Question: I am trying to open a link in web browser through python command webbrowser.open() but every time i execute this, plus cursor(for selection) appears and whatever area i select got saved in file named "webbrowser".
Content of my foo.py file--
'''
import webbrowser
webbrowser.open("http://www.google.com")
'''
After selecting i got this error-
'''
/foo.py: line 2: syntax error near unexpected token '"http://www.google.com"'
'''
'./foo.py: line 2:'webbrowser.open("<URL>;'
Here is the screenshot:
.
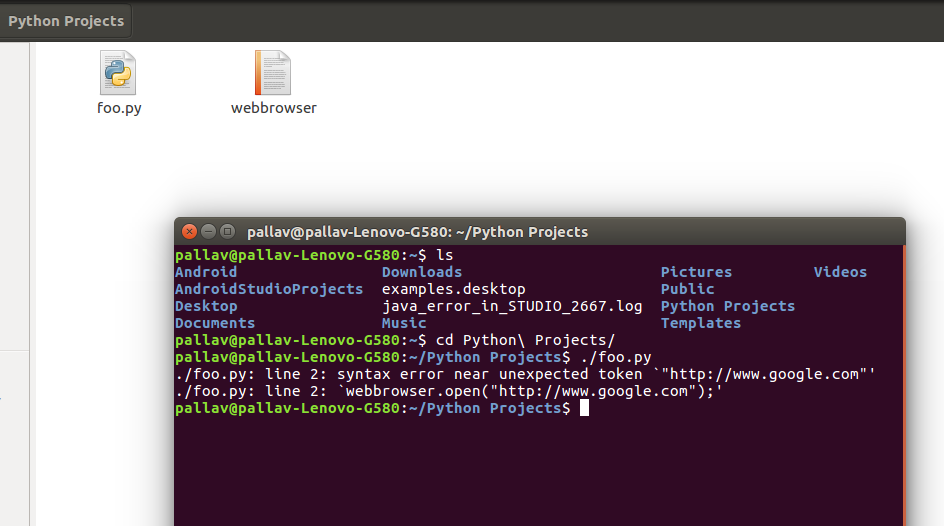
Answer: I was missing this line " #!/usr/bin/python" at the top of my code.